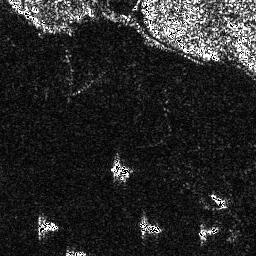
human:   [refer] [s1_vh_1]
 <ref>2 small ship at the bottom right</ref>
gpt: <box>[[81, 75, 88, 81, 0]], [[77, 87, 85, 93, 0]]</box>

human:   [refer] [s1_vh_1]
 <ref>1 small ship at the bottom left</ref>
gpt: <box>[[14, 84, 22, 90, 0]]</box>